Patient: sex M, age 65
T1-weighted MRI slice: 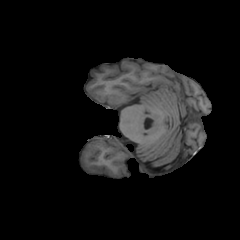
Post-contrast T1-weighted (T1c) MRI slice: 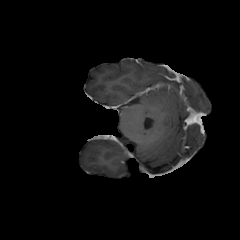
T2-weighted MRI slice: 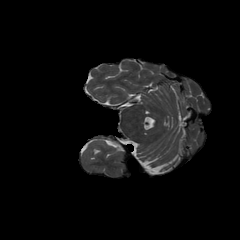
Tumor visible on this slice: no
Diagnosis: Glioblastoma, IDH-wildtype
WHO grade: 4